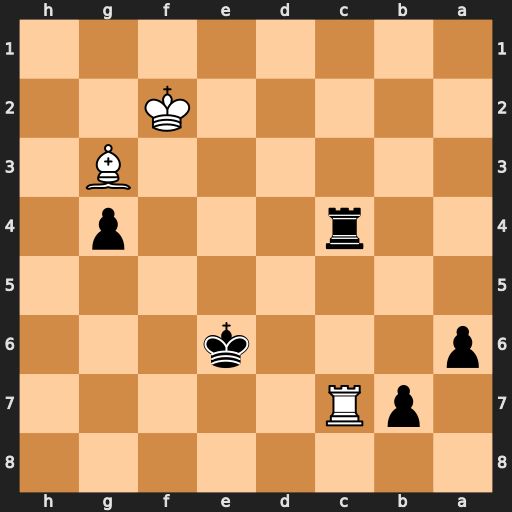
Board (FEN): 8/1pR5/p3k3/8/2r3p1/6B1/5K2/8
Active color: b
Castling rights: -
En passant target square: -
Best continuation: Rxc7 Bxc7 b5